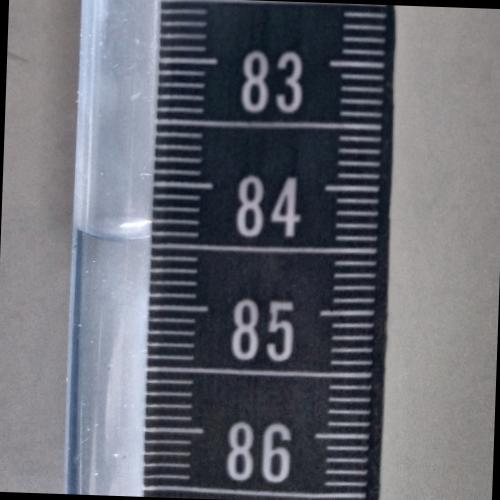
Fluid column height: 84.4 cm